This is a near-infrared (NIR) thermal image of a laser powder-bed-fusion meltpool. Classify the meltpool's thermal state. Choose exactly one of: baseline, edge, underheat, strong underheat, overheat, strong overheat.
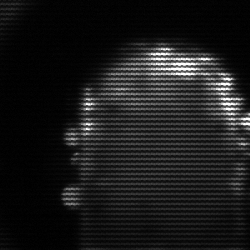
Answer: baseline